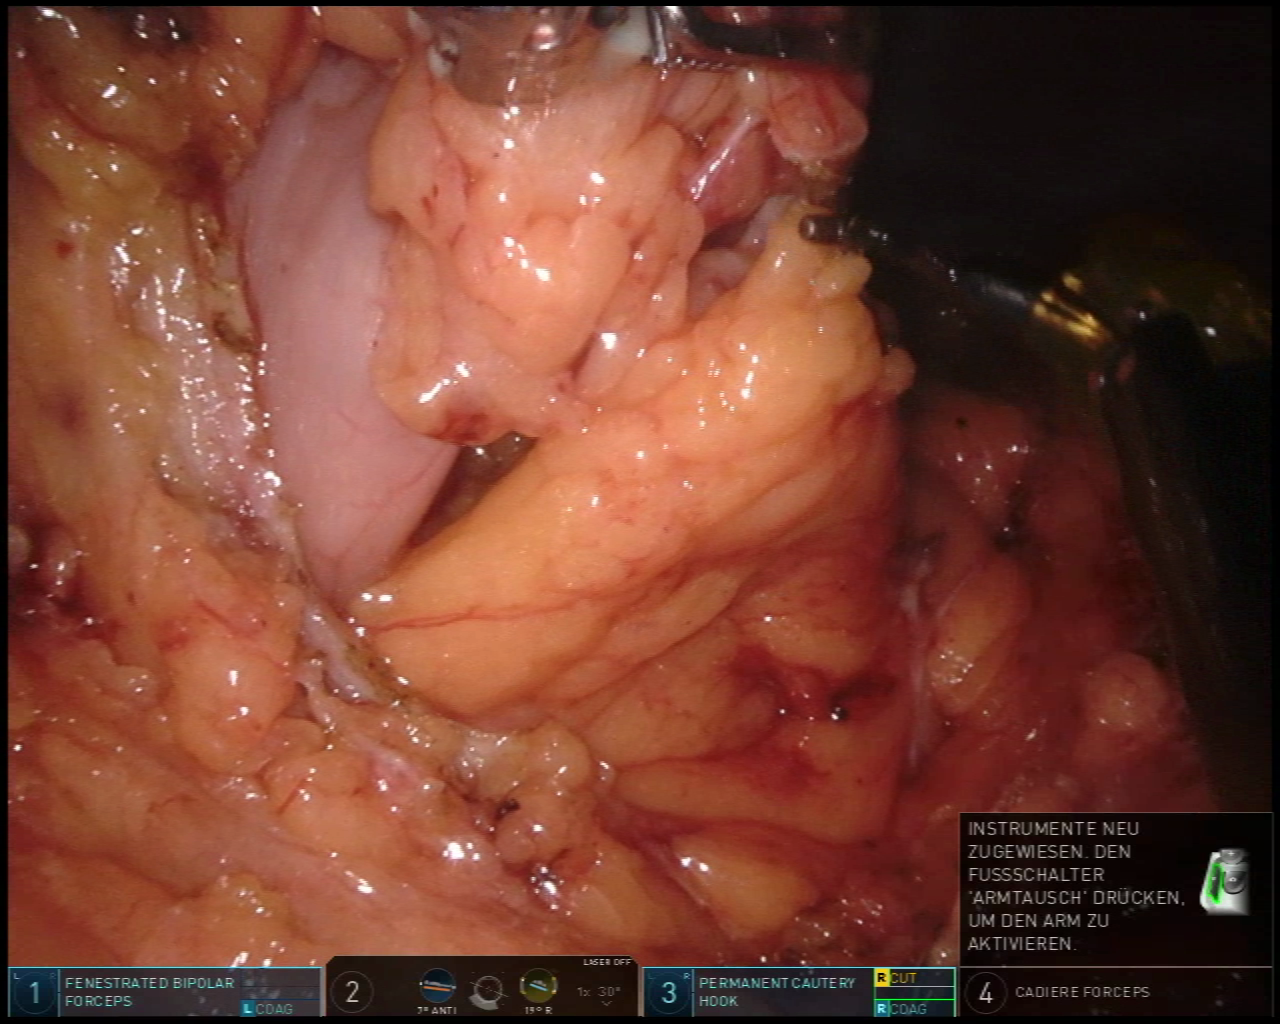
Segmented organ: stomach
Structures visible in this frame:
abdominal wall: yes
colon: no
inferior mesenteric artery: no
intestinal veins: no
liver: no
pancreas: no
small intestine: no
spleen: no
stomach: yes
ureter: no
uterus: no
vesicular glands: no